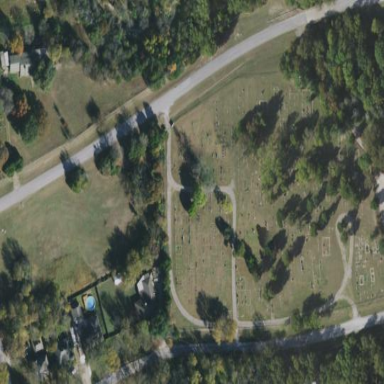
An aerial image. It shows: Cemetery.